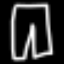
Label: pants